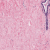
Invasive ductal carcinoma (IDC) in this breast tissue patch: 0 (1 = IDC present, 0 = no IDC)